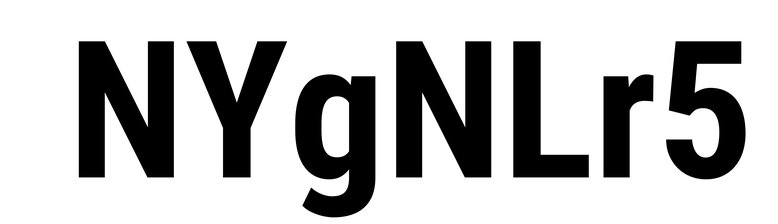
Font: Roboto_Condensed_Bold